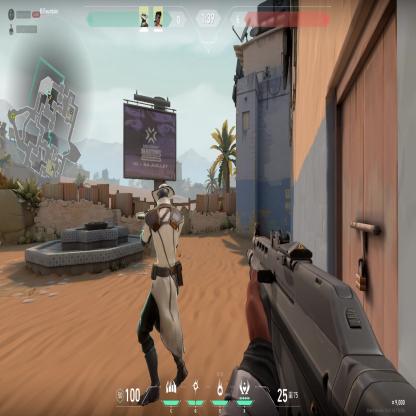
Label: teammate